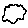
Label: cloud